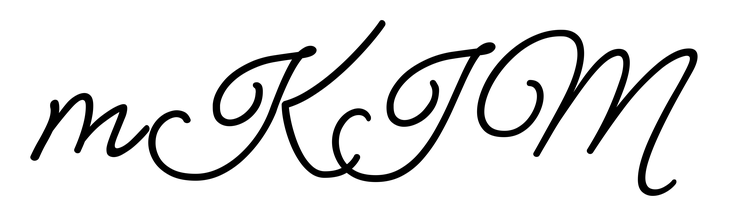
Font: MeowScript-Regular